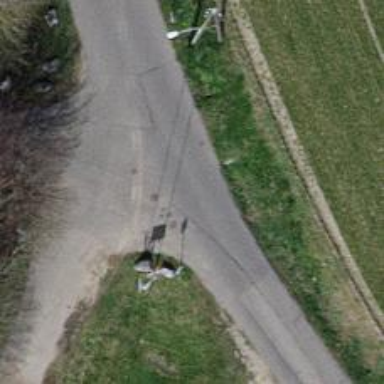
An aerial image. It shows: Unclassified road with asphalt surface.